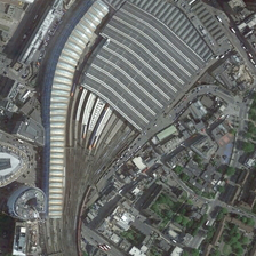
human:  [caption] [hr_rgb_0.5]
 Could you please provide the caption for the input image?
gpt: Several white trains are designing this intelligent railway station.

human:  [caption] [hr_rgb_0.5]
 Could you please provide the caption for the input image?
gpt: Many white trains are planned at this intelligent railway station.

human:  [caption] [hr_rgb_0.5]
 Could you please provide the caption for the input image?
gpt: The railway tracks pass through the bifurcation area into a huge garage.

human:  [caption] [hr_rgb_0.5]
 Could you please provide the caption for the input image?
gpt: The trace passed through the bifurcation area and entered a huge garage.

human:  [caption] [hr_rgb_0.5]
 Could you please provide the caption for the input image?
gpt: The tracks passed through the fork into a huge garage.